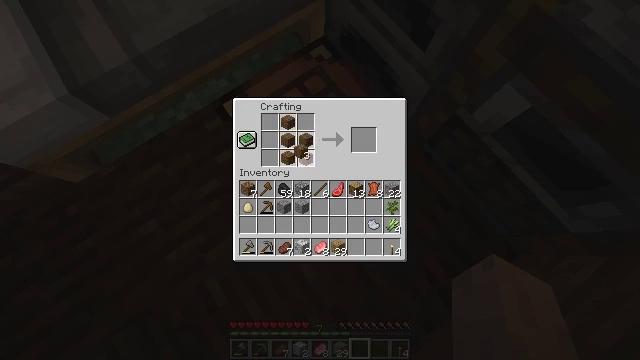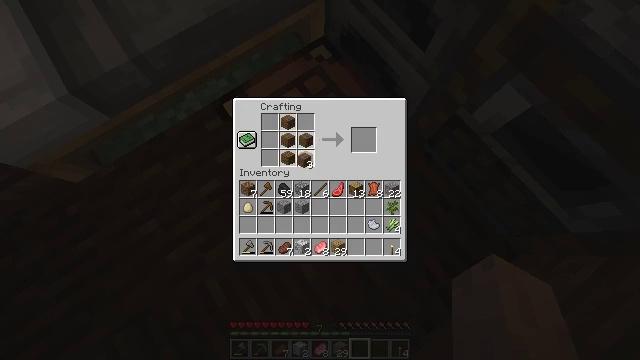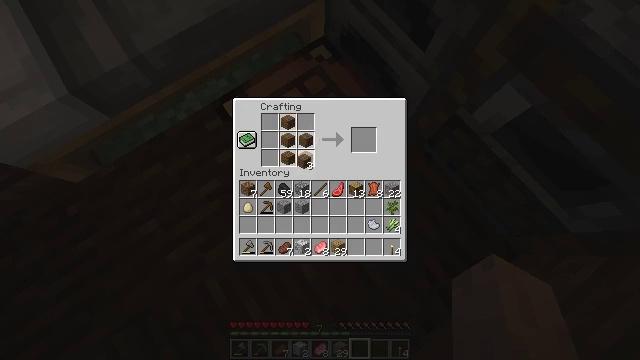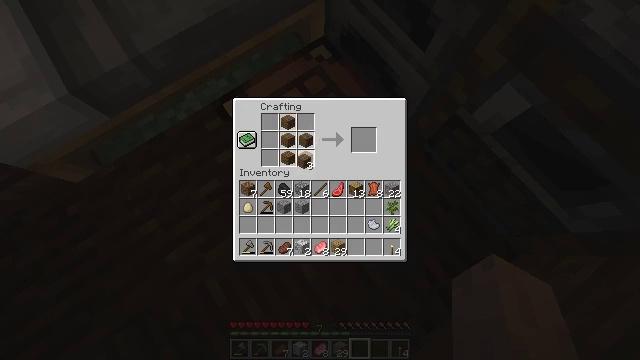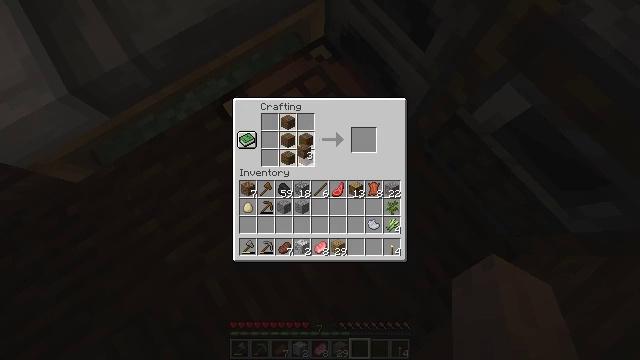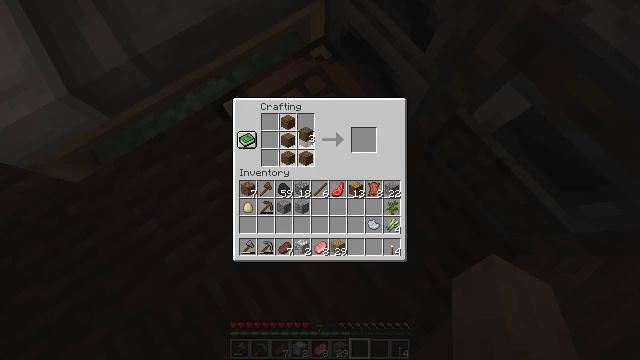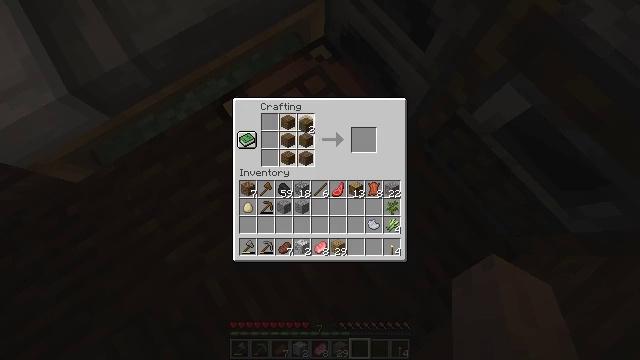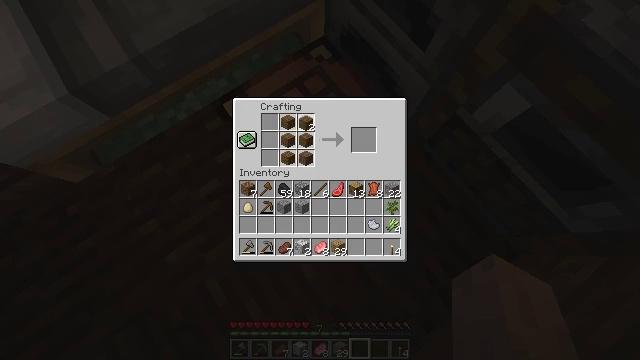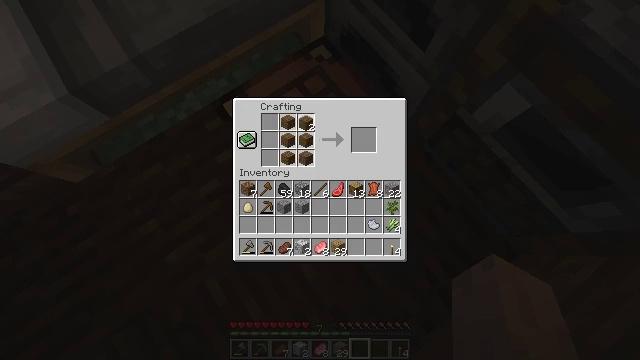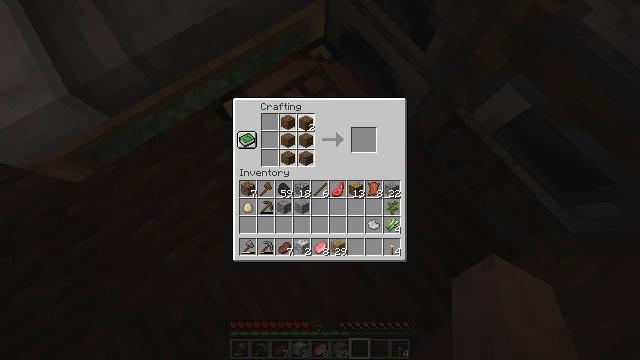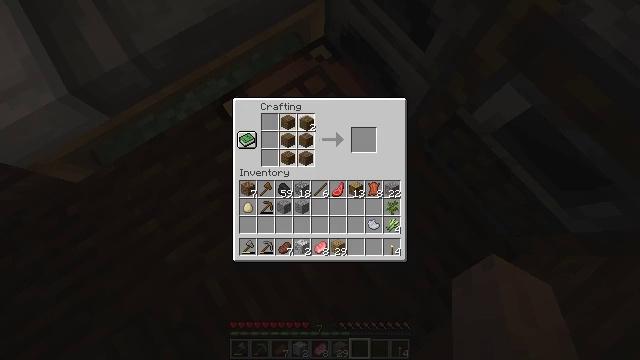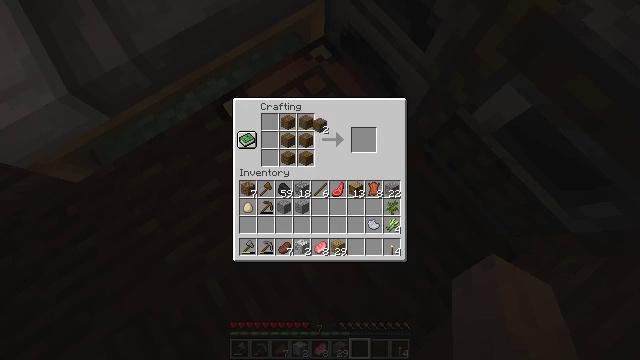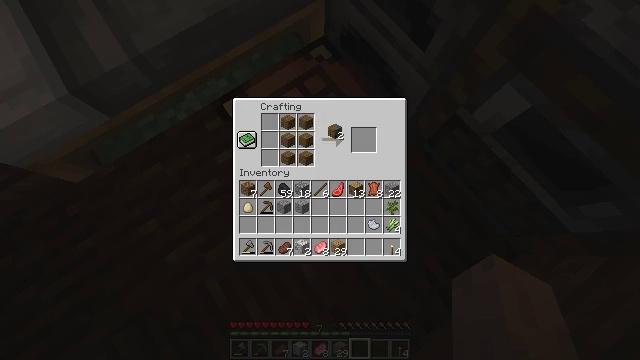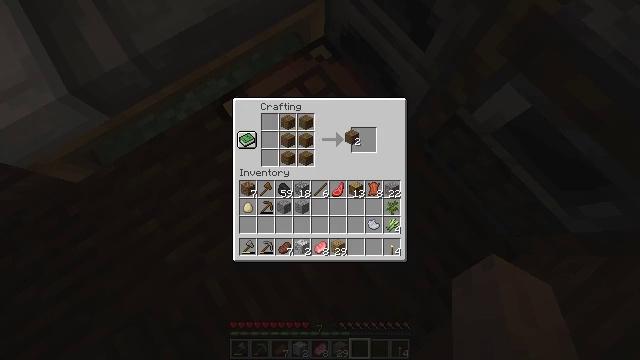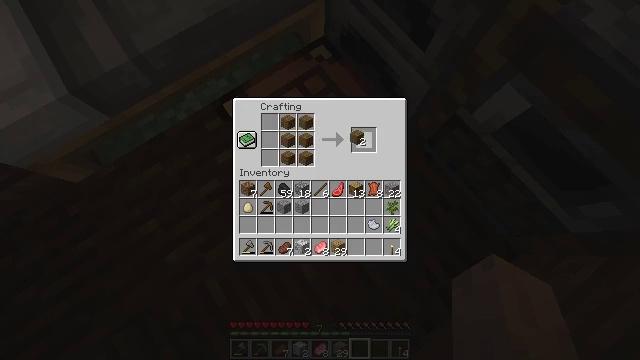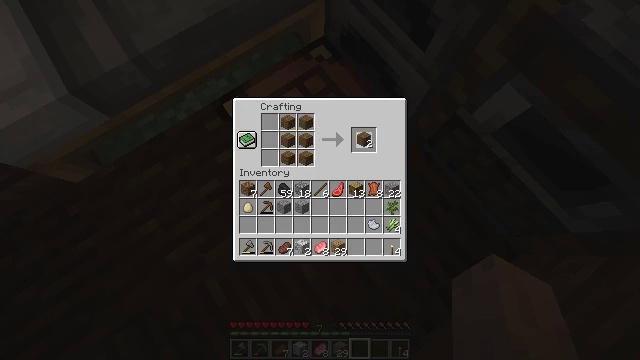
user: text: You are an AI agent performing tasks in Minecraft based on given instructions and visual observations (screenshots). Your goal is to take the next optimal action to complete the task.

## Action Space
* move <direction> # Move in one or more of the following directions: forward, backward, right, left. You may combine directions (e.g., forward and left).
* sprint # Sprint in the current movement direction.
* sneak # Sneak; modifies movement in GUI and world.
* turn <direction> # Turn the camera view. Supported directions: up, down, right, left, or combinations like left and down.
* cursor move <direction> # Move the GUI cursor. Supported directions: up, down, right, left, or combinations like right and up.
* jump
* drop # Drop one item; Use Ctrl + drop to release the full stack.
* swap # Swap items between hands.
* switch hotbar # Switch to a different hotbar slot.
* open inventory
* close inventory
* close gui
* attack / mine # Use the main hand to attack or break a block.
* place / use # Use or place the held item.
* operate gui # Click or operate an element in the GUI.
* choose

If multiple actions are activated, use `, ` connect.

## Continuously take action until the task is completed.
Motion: motion action
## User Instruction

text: Open the crafting table and craft a spruce door.
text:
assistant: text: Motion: cursor move down, operate gui
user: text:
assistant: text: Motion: operate gui
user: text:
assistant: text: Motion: operate gui
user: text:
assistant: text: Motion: cursor move up, operate gui
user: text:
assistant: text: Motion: cursor move up, operate gui
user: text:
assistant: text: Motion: cursor move up, operate gui
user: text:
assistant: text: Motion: operate gui
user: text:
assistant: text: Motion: operate gui
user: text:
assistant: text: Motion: operate gui
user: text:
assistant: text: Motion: operate gui
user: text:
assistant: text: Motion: cursor move right
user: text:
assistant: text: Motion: cursor move right
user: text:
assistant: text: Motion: cursor move right
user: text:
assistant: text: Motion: sneak
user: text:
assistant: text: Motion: sneak, cursor move right
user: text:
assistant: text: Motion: sneak
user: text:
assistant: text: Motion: sneak
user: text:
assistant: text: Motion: sneak, operate gui
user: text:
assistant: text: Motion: sneak, operate gui
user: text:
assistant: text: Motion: sneak, operate gui
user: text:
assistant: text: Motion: sneak
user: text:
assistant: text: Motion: sneak
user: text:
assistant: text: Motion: sneak
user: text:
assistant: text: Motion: sneak, cursor move down
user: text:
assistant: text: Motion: sneak, cursor move left and down
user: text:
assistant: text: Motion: sneak